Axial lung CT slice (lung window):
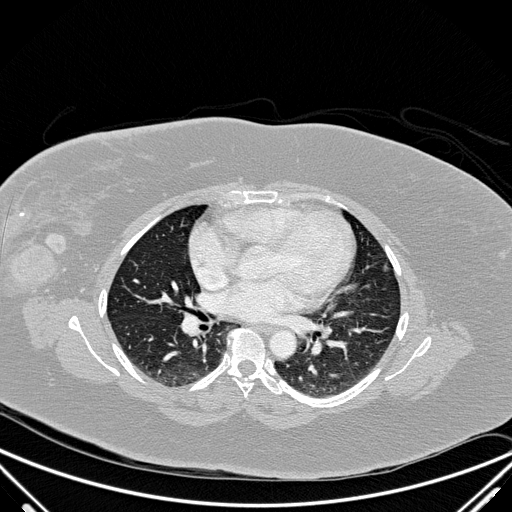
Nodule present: no